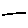
Label: line